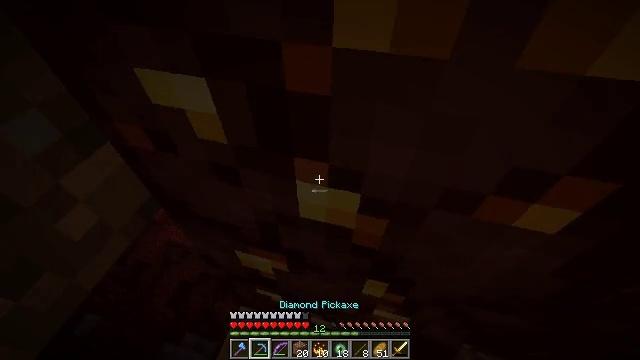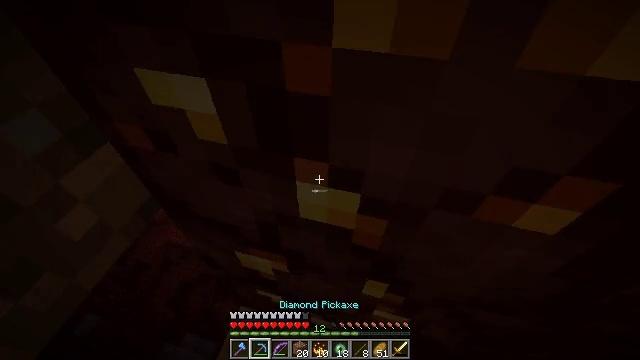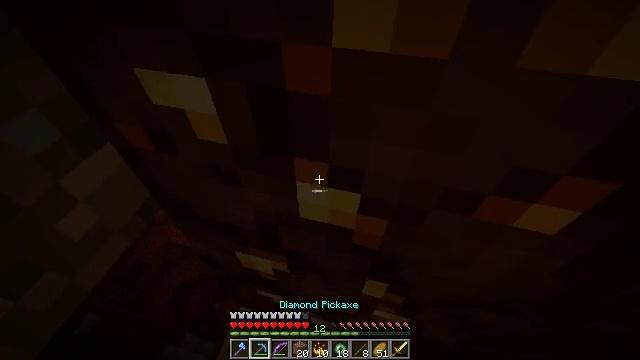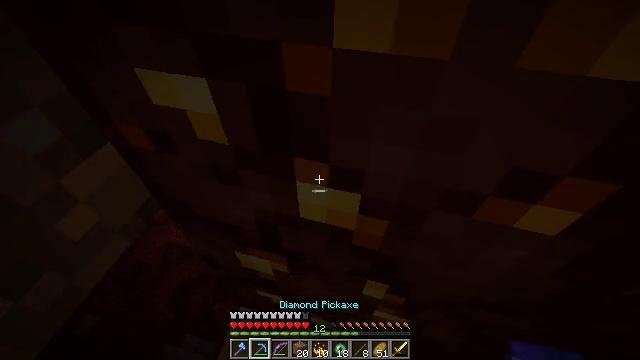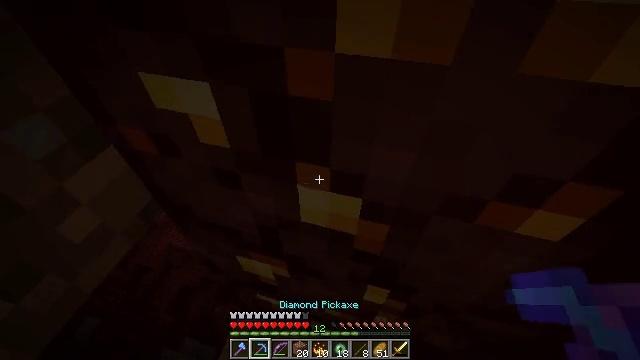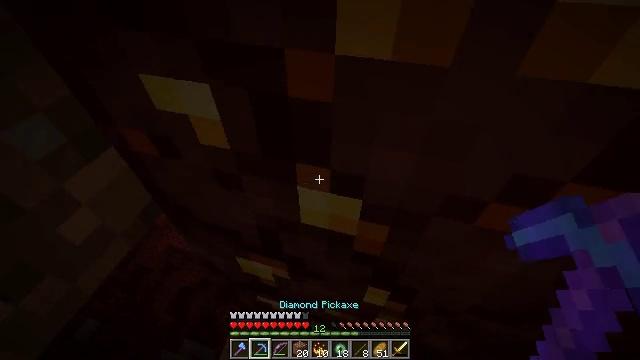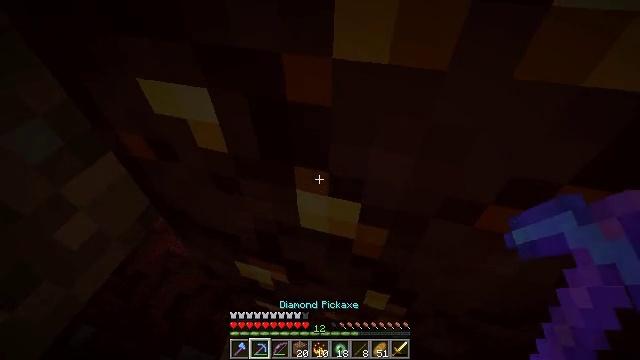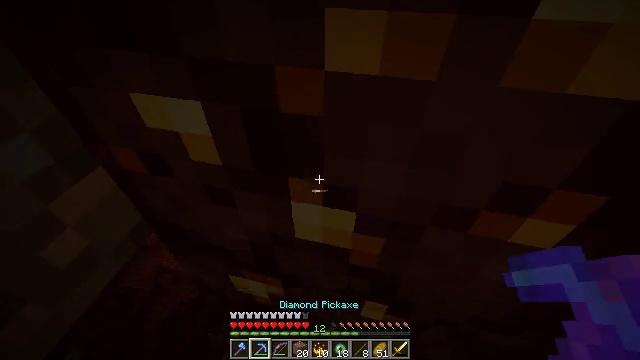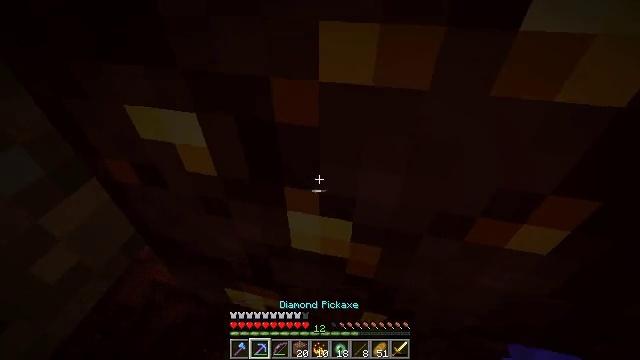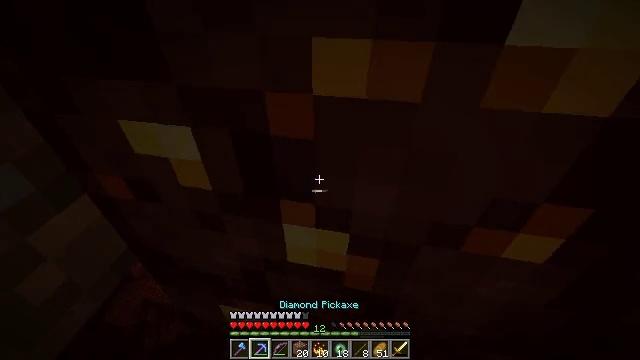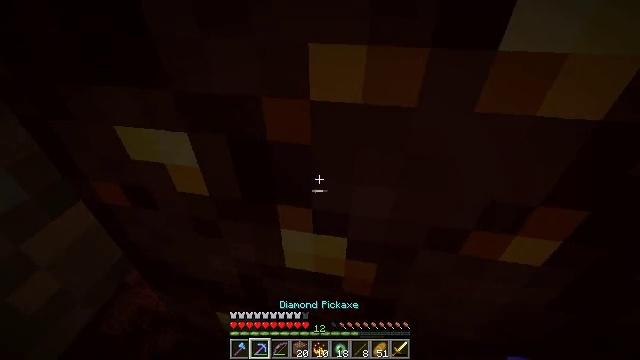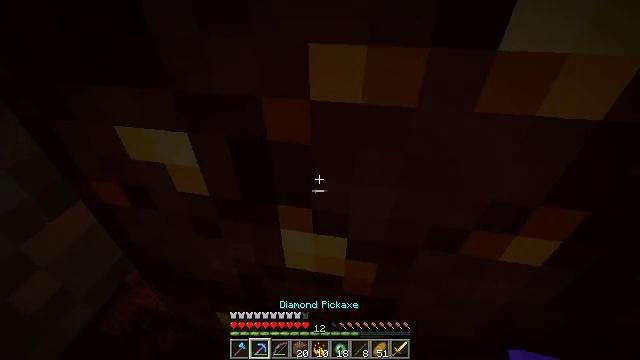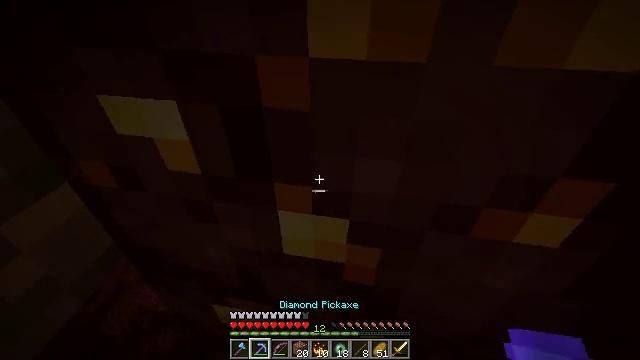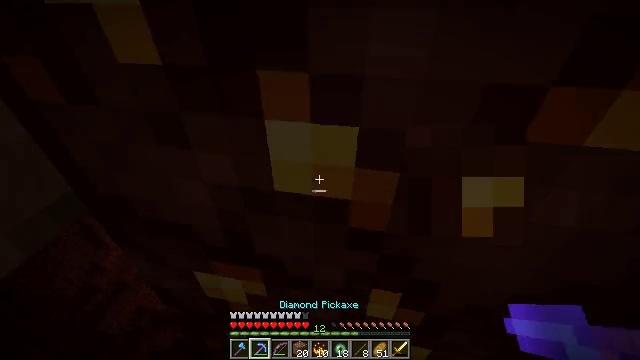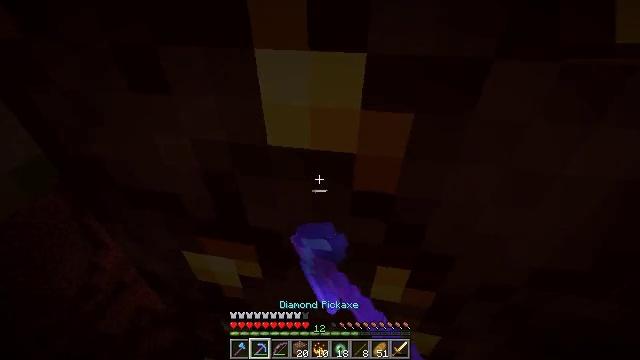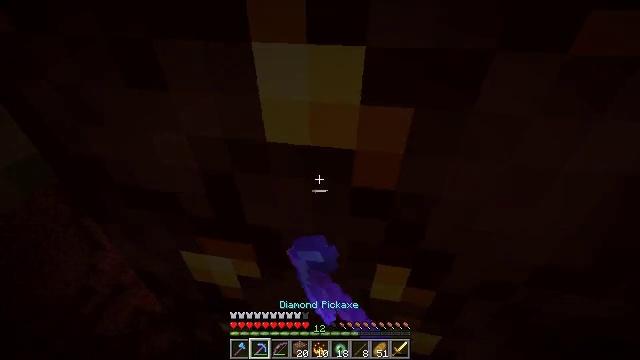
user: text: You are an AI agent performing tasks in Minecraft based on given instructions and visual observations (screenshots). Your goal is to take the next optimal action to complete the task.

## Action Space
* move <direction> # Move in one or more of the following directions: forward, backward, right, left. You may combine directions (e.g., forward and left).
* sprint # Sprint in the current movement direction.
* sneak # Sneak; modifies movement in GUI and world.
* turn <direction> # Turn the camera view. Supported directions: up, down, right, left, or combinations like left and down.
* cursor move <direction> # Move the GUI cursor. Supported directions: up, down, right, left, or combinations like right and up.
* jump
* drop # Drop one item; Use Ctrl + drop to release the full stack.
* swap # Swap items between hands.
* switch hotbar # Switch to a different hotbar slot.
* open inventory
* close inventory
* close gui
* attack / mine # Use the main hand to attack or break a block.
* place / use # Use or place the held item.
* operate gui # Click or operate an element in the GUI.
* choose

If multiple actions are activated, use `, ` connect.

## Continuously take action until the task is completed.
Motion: motion action
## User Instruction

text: Break the nether gold ore to obtain gold nuggets.
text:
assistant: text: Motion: switch to hotbar 2
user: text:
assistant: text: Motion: no_op
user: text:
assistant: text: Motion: no_op
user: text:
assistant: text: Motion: no_op
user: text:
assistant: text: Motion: no_op
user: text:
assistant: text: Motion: no_op
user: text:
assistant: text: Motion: turn right and up
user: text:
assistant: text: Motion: turn right and up
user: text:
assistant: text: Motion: turn right and up
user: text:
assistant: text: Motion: turn up
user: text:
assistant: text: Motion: sneak
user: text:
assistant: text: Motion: sneak
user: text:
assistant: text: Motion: sneak, attack / mine
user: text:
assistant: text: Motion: sneak, attack / mine
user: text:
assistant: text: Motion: sneak, attack / mine
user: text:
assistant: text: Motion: sneak, turn right and up, attack / mine
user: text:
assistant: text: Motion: sneak, turn right and up, attack / mine
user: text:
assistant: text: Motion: sneak, turn right and up, attack / mine
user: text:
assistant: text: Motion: sneak, attack / mine
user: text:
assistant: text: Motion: sneak, attack / mine
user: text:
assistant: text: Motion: sneak, attack / mine
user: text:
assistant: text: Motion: sneak, attack / mine
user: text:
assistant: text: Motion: sneak, attack / mine
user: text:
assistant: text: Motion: sneak, attack / mine
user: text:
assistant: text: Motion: sneak, attack / mine
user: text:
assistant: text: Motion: sneak, attack / mine
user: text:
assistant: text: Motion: sneak, attack / mine
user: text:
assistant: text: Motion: sneak, attack / mine
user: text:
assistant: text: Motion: sneak, attack / mine
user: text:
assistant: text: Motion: sneak, attack / mine